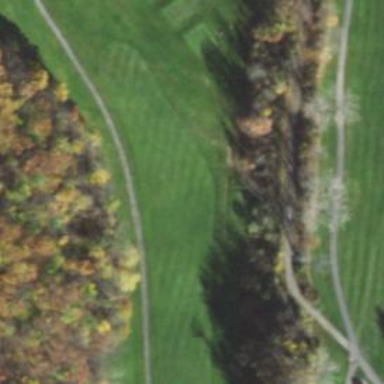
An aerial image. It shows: Golf fairway surrounded by grass.